Interaction volume radius: 10 \u00c5
Interaction volume height: 50 \u00c5
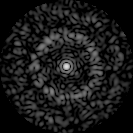
Disorder parameter: 0.8377